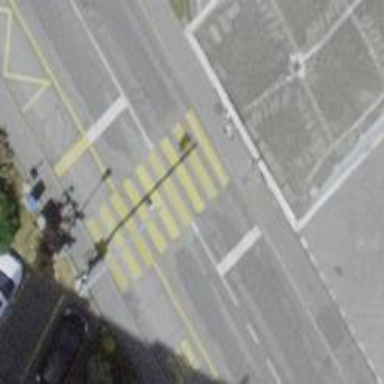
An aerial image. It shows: Road crossing with traffic signals.